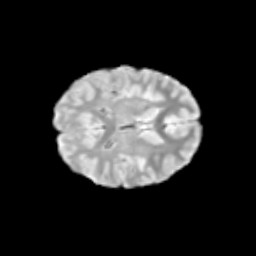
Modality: T2w
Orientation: axial
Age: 11
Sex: female
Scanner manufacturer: siemens
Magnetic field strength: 3 T
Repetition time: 3.8 s
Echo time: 0.07 s